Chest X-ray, PA view. Patient: 71 years old, sex F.
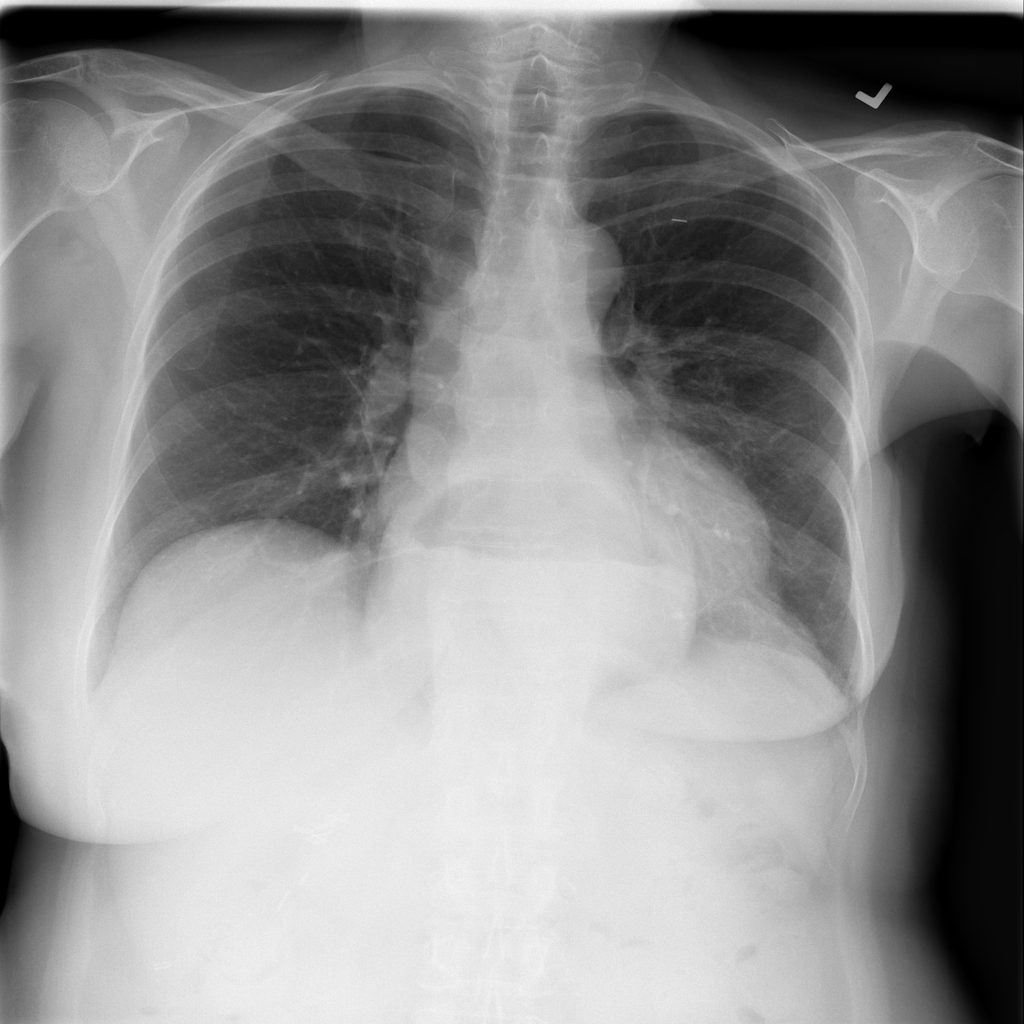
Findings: Hernia